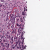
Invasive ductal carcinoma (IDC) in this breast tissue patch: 1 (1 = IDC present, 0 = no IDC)